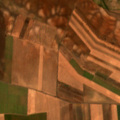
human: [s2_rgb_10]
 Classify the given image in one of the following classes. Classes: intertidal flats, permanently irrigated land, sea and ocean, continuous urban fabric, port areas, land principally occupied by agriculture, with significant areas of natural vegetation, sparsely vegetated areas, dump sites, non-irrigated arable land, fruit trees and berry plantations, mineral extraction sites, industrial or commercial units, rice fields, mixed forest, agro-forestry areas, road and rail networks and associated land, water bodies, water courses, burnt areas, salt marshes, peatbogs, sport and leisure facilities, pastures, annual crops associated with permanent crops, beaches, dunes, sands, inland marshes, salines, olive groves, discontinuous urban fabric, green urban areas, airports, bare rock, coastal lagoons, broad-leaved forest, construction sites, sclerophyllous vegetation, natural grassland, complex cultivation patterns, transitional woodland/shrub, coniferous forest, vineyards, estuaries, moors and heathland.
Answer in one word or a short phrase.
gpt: non-irrigated arable land, permanently irrigated land, annual crops associated with permanent crops